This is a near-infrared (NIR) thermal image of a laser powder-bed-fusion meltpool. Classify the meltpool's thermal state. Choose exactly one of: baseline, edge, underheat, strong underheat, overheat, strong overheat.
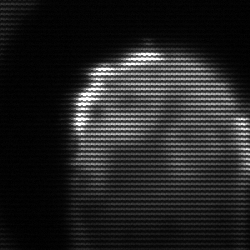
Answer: edge